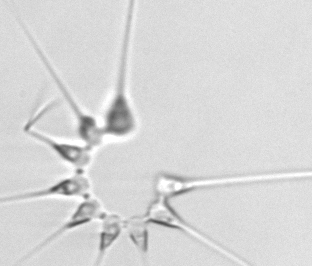
Label: Asterionellopsis_glacialis